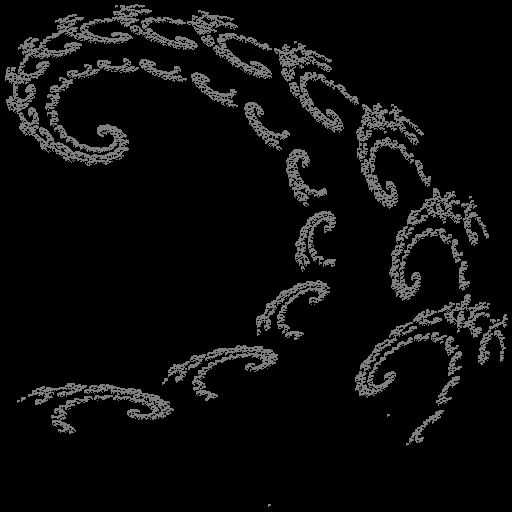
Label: spiral